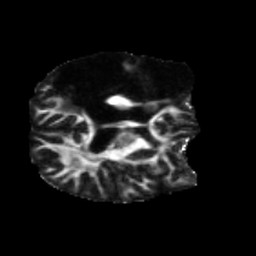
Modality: FA
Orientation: axial
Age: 49
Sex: male
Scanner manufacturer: siemens
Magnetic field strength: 3 T
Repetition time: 5.47 s
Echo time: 0.0854 s